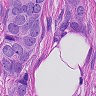
Metastatic tissue present: yes